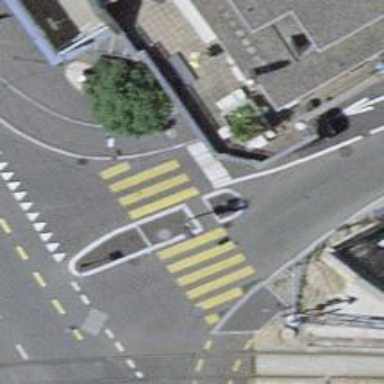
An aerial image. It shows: Traffic island located on footway.